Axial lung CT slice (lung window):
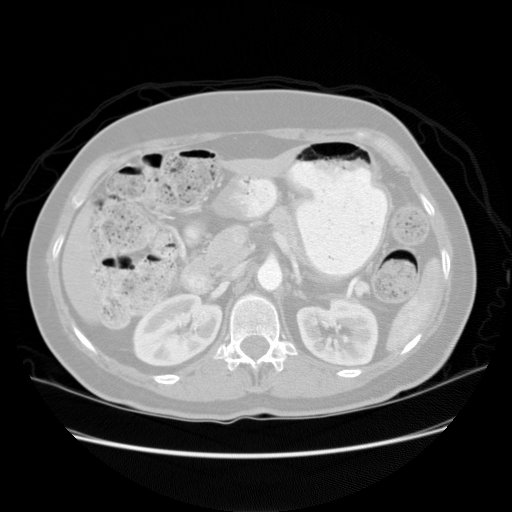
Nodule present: no